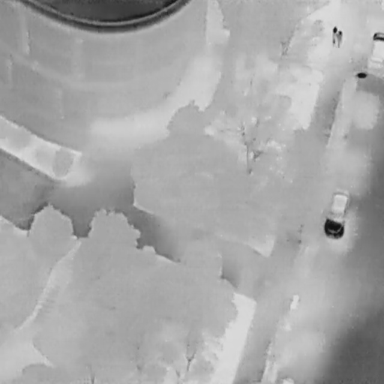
There are two Cars in the infrared image.